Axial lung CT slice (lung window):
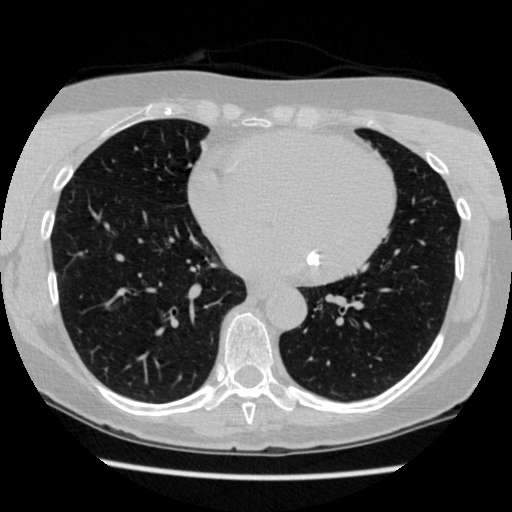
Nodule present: no